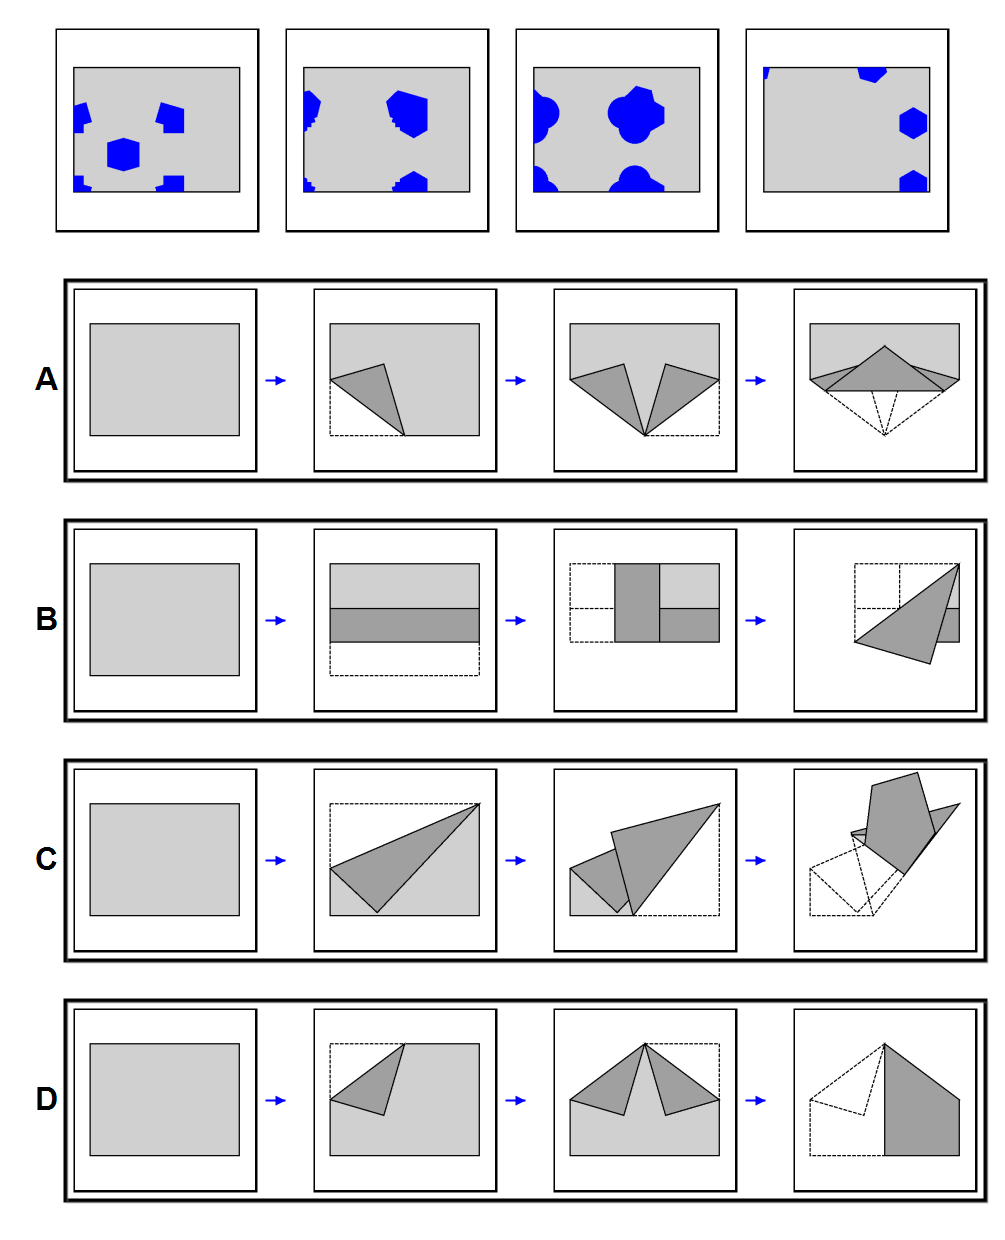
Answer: B